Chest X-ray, PA view. Patient: 25 years old, sex M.
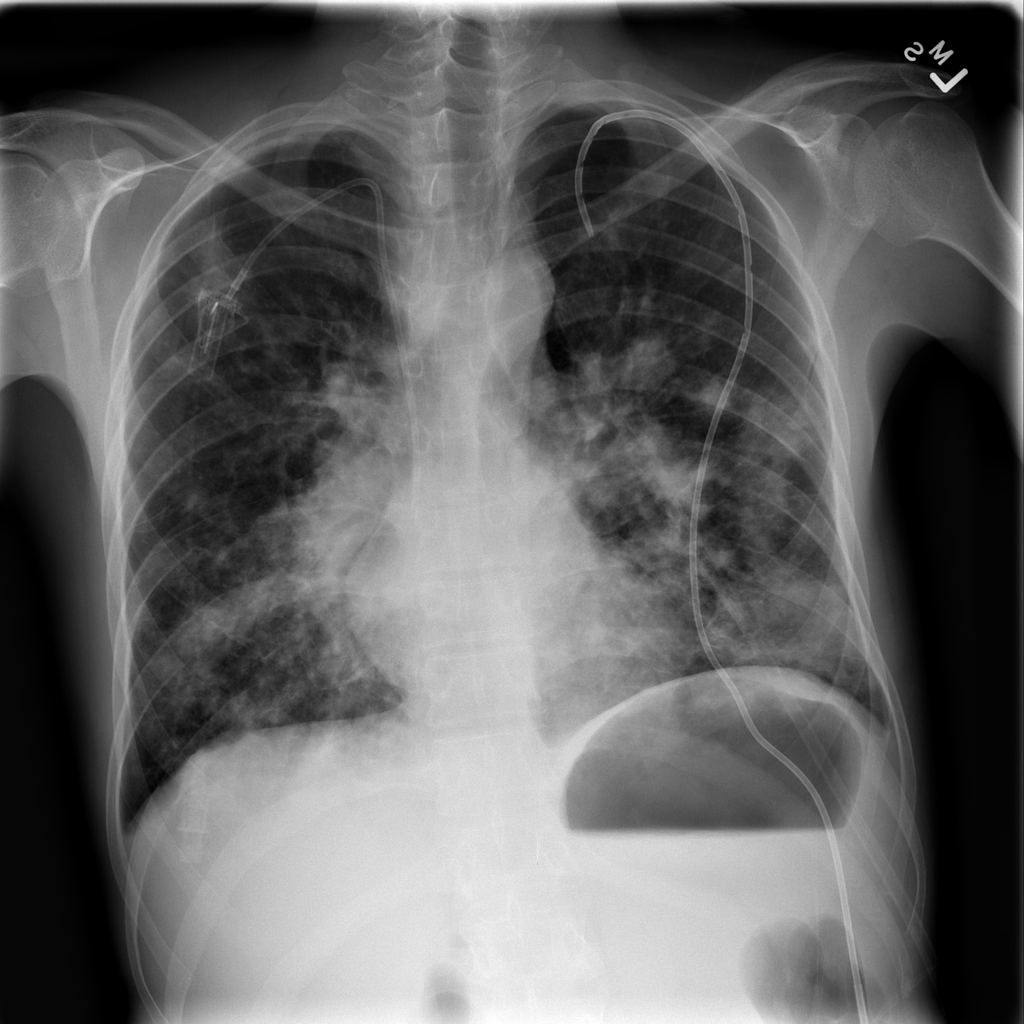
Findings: Infiltration, Nodule